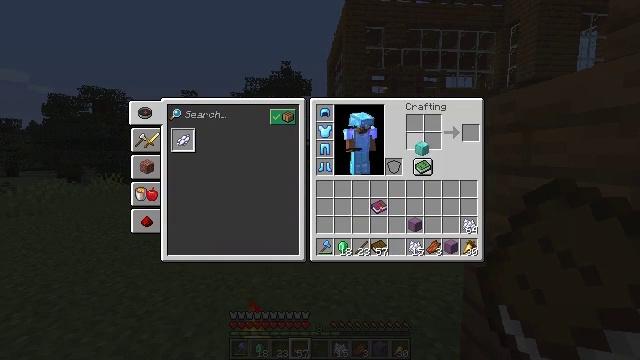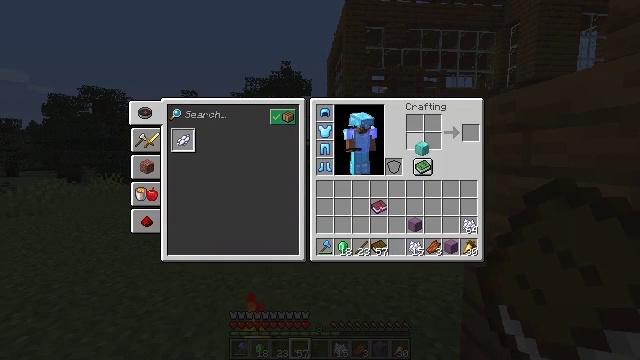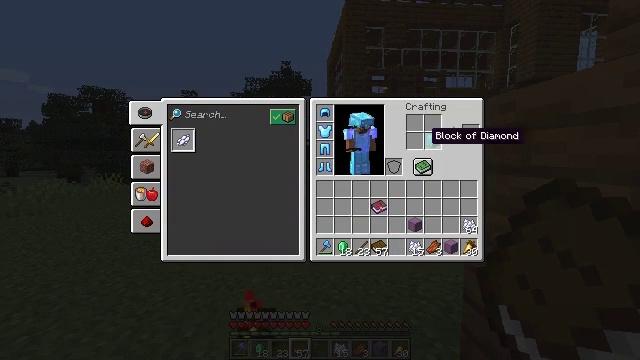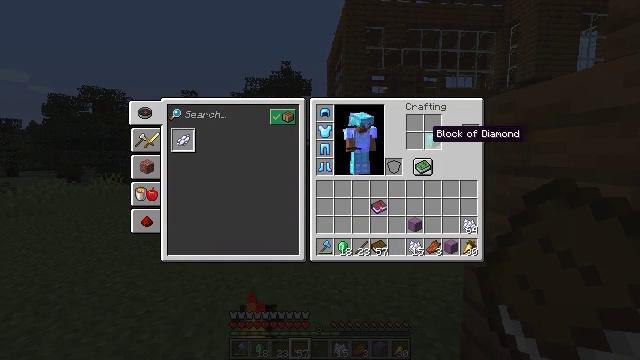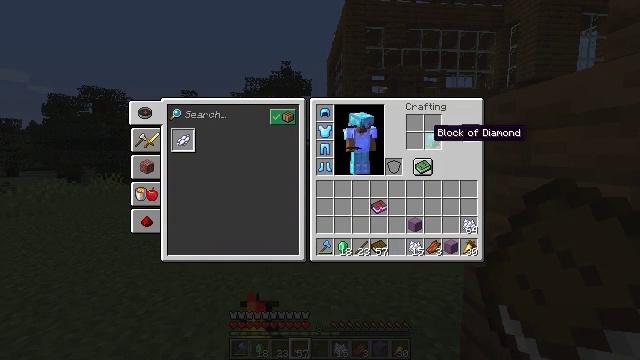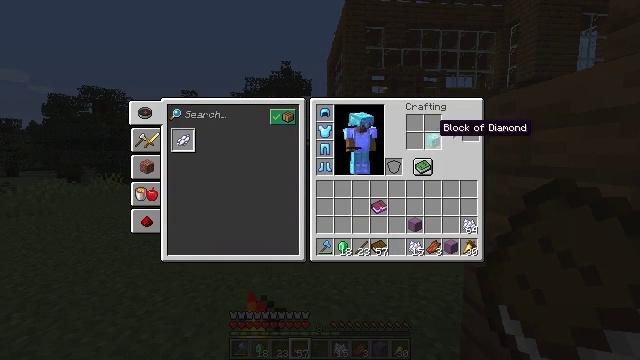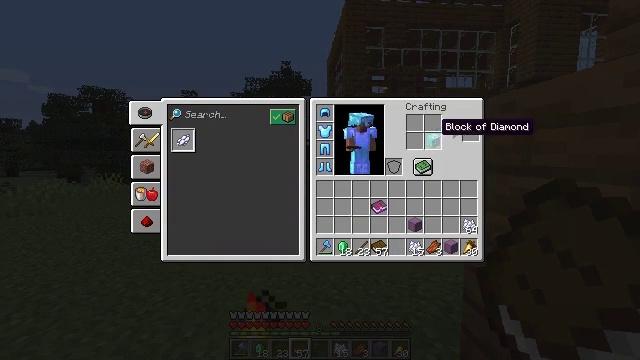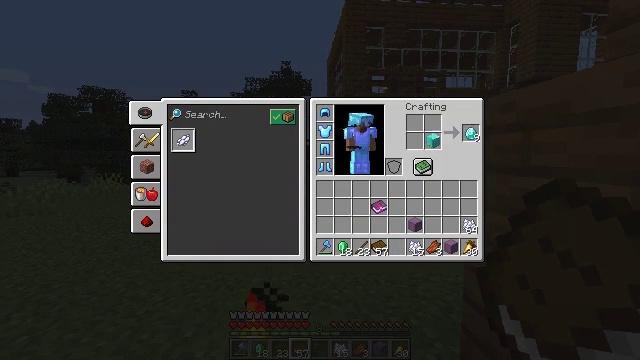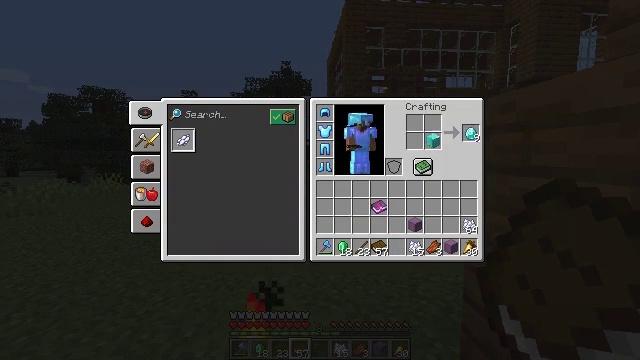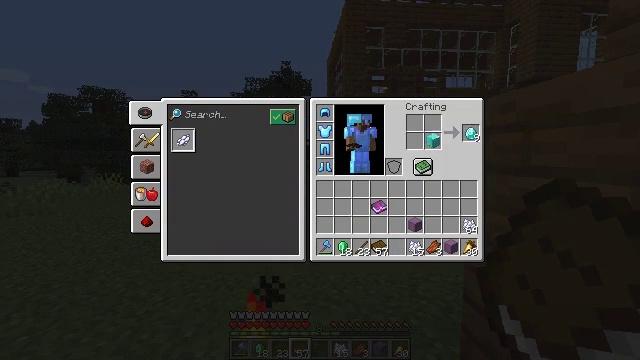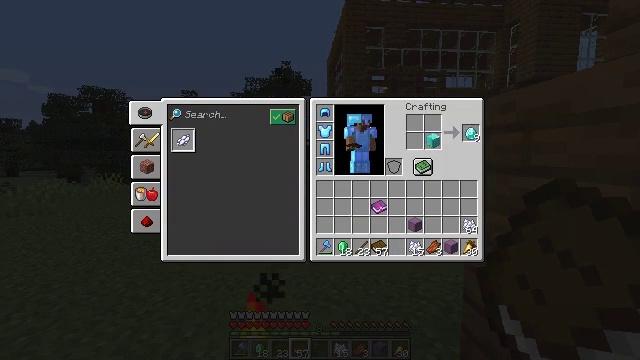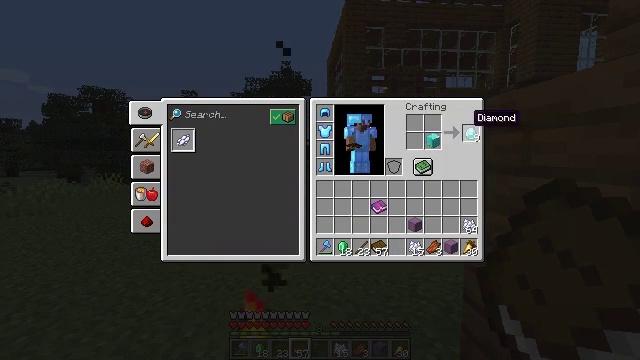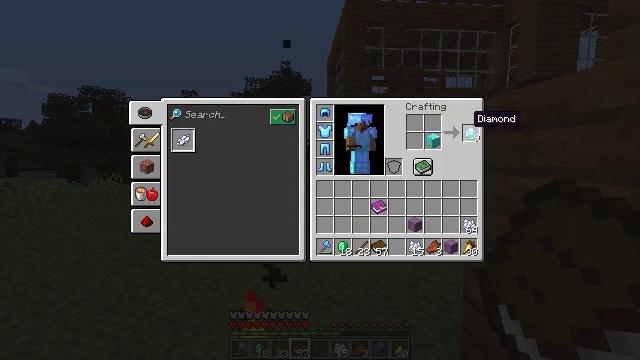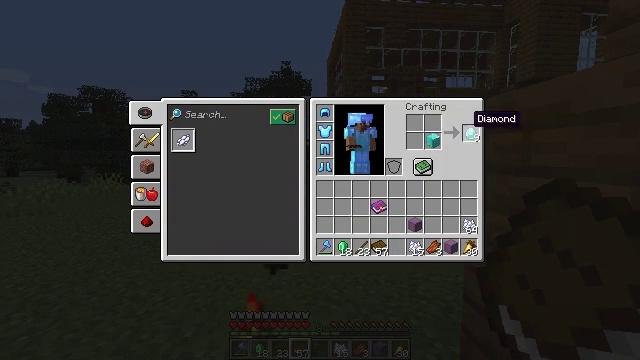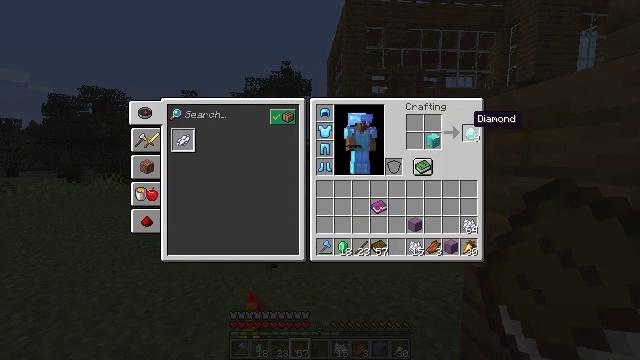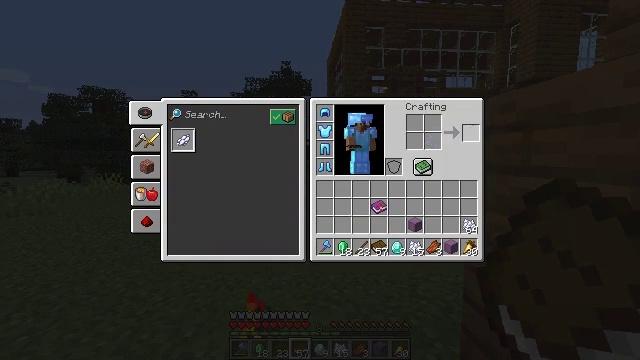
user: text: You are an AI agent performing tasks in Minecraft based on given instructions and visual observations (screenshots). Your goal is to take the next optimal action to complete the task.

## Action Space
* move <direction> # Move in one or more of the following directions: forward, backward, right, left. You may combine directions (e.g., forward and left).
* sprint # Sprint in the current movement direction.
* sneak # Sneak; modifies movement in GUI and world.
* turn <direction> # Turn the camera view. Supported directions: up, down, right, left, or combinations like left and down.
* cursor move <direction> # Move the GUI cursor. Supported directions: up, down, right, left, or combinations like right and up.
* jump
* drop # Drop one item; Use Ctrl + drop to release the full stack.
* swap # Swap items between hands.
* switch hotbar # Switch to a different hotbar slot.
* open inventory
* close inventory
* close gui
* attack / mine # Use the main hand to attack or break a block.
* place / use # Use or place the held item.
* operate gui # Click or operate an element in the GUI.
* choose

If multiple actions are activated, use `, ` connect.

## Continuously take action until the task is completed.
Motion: motion action
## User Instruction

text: Combine materials in the crafting table to form a diamond.
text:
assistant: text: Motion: operate gui
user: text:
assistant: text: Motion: no_op
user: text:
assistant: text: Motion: no_op
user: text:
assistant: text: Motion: no_op
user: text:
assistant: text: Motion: no_op
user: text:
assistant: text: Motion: no_op
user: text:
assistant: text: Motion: cursor move right
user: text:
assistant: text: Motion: sneak, cursor move right
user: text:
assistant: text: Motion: sneak
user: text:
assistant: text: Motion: sneak
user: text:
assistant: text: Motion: sneak
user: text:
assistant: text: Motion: sneak
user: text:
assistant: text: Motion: sneak
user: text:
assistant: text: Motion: sneak
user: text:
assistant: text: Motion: sneak, operate gui
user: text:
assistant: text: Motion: sneak, operate gui
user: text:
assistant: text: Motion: sneak
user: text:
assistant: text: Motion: sneak
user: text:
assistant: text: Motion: sneak
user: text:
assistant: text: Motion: sneak